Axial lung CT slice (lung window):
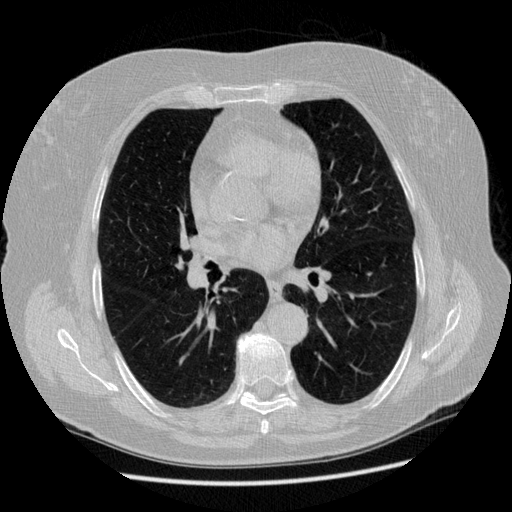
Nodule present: no